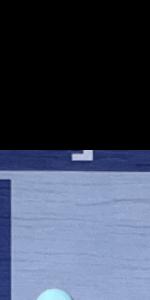
Label: Empty